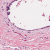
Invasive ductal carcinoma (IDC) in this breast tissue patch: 0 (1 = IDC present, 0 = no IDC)